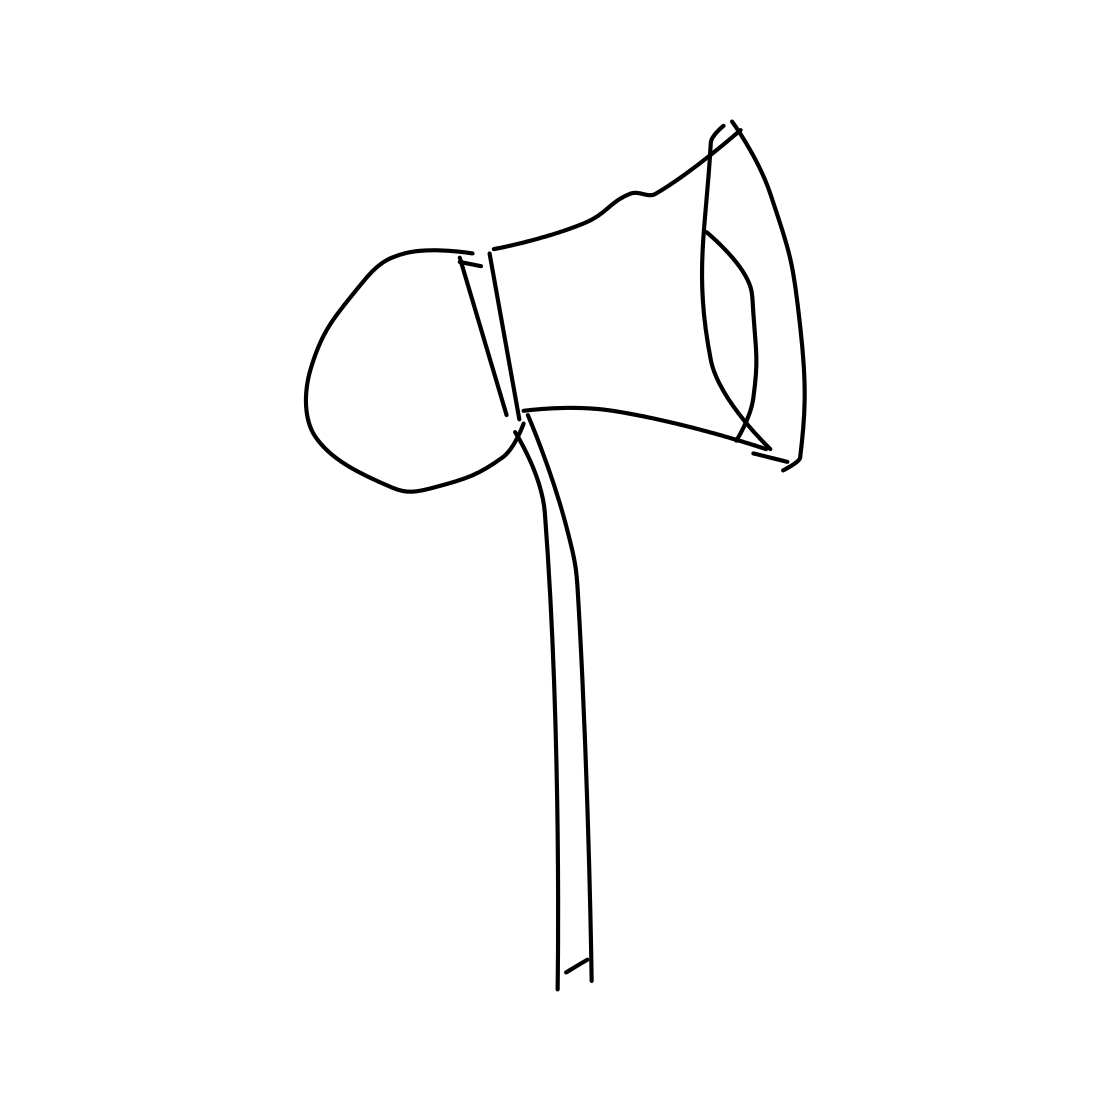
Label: megaphone